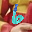
Label: 6